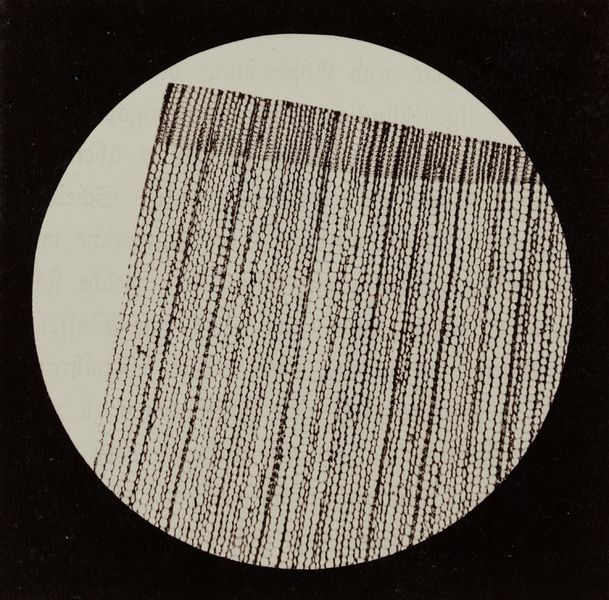
Titel: Fichtenholz (Querschnitt)
Künstler: Julius Stinde
Standort: Hamburg
Institution: Museum für Kunst und Gewerbe Hamburg
Schlagwörter: baum, strauch, foto, fotografie, photographie, fichte, photo, karton, biologie, albumin, lichtbild, sachfotografie, bildwerke, angewandte und bildende kunst, hessische systematik, bäume, sträucher, schwarzweißpositivverfahren, silbersalzverfahren, schwarzweißfotografie, objektstudien, sachphotographie, albuminpapier, mikrostruktur